Question: I read the docs for Spring Data Neo4j, and I found this kind of pictures:

It's really funny and I want use it too! Do you know what is the website that generates it? I know that it works with some script language, but I didn't find it after spent some hours :(
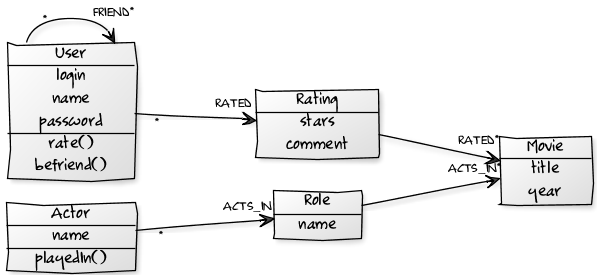
Answer: I used <URL> for it, it has a nice textual DSL for creating those diagrams and you can have them render the image and you can include it directly into your web-pages.